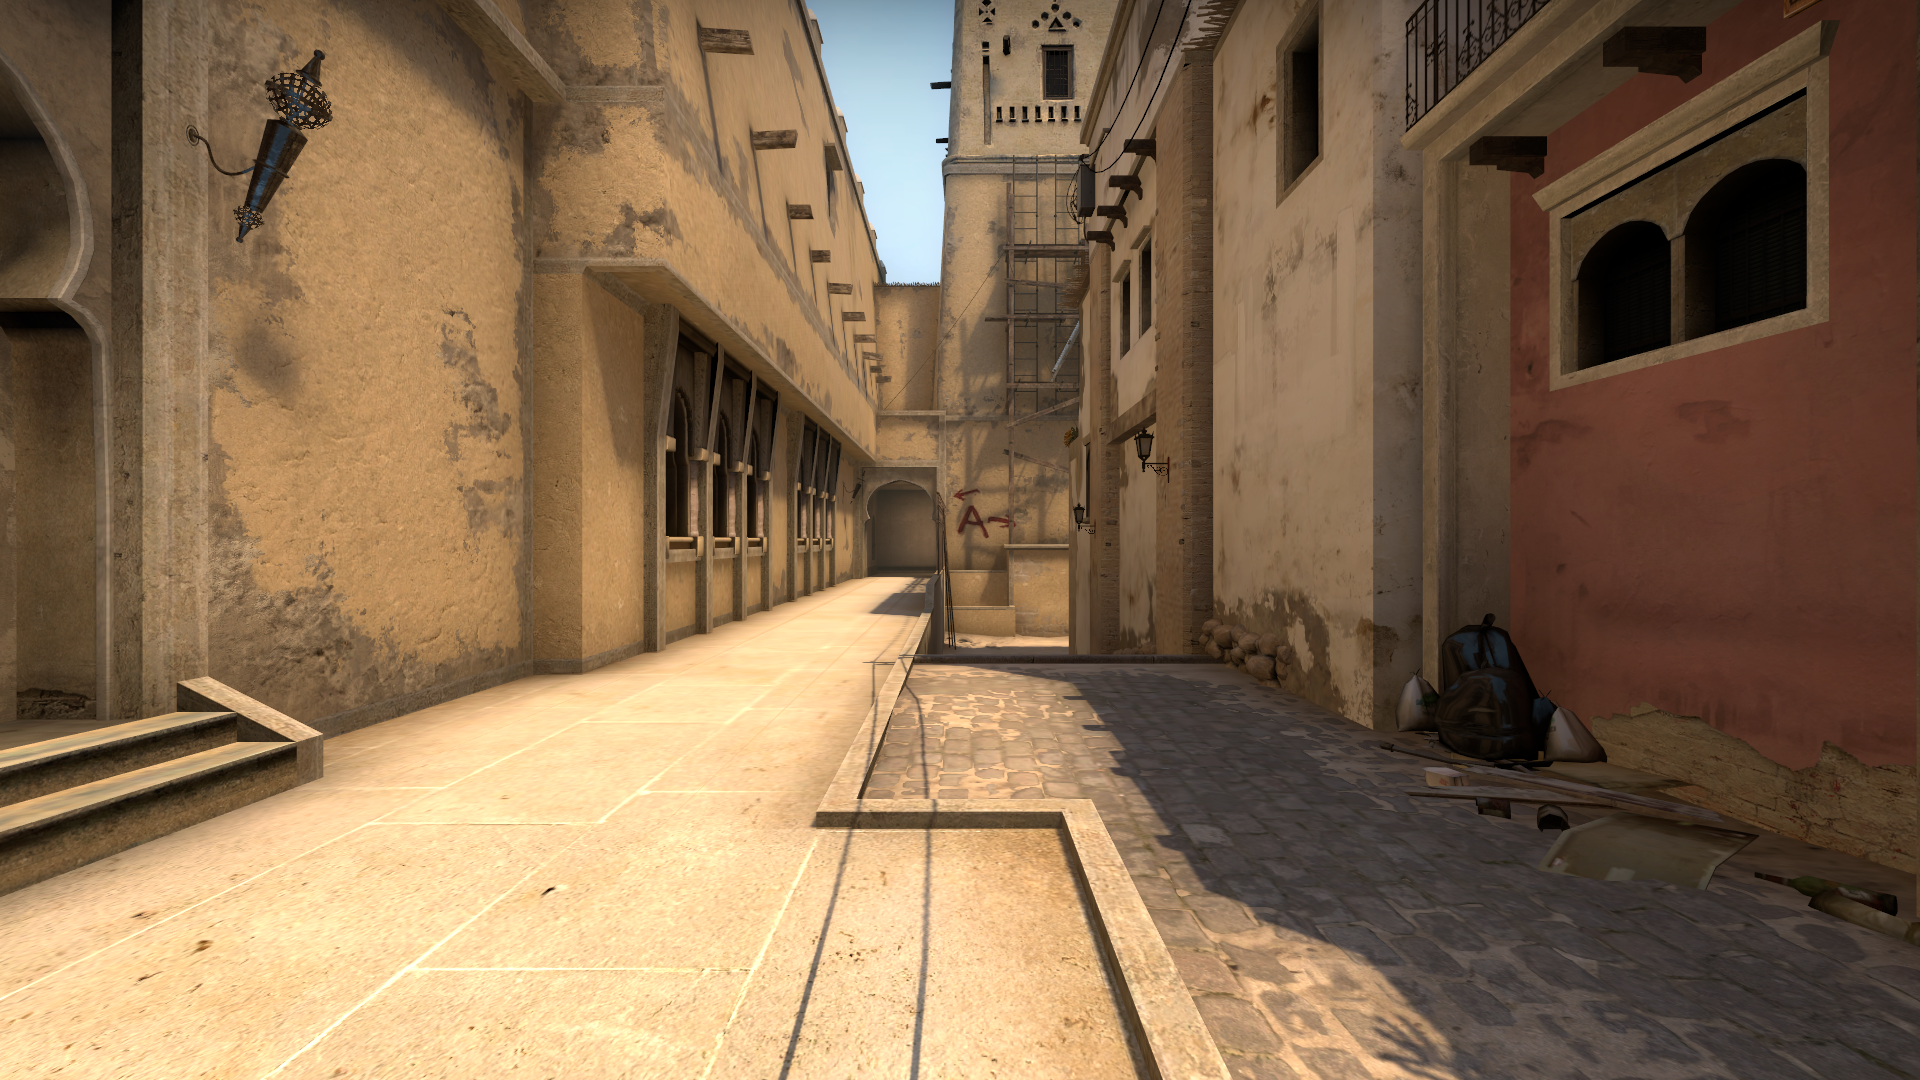
Map: de_mirage